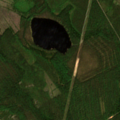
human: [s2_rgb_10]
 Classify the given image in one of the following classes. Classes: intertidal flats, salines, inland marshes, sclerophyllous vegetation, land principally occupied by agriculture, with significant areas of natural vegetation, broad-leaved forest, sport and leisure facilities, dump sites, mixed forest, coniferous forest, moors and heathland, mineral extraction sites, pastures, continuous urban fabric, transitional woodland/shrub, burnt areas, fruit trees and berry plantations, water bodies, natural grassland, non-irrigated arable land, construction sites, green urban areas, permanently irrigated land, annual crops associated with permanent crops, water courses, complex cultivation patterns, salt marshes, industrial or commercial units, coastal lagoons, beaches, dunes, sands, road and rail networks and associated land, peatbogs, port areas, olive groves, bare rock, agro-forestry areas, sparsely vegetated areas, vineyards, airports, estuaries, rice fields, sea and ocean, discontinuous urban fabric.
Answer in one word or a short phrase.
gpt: coniferous forest, mixed forest